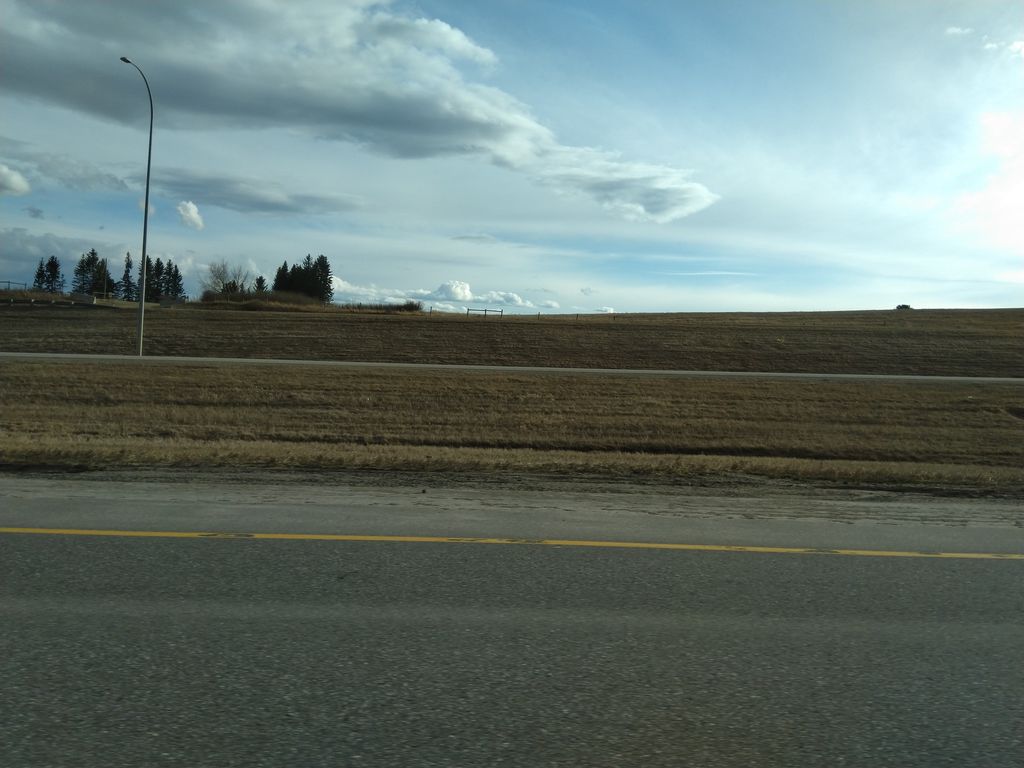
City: calgary